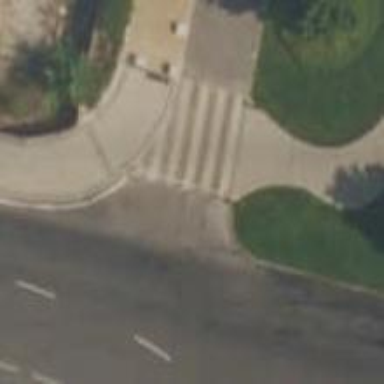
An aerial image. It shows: Footway crossing with marked paving stones.